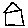
Label: house